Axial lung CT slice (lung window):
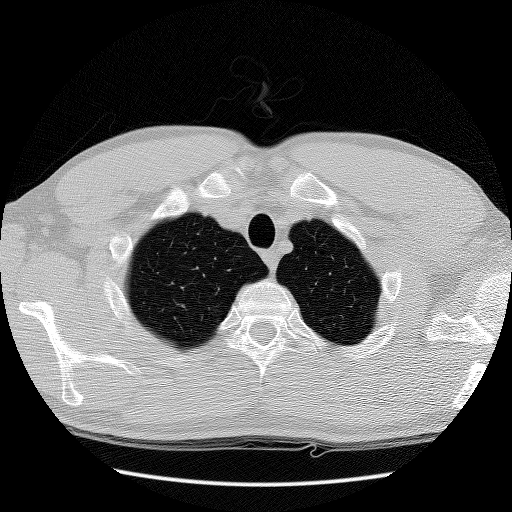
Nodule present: no